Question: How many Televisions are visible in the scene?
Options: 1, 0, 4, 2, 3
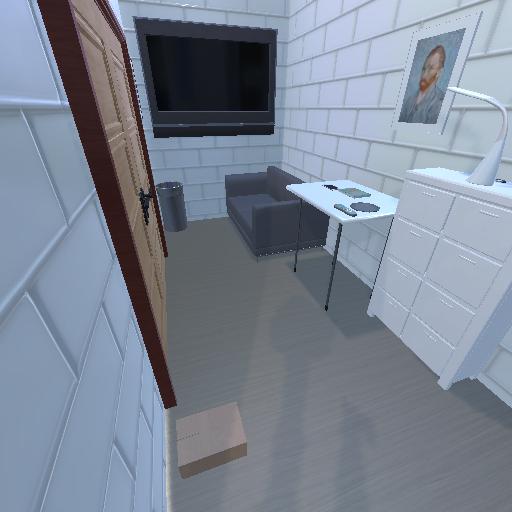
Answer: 1